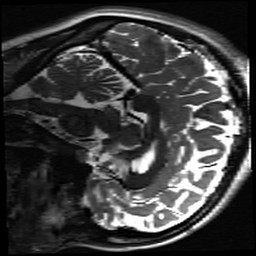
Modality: inplaneT2
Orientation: sagittal